Field crop: maize
Growth stage: 2
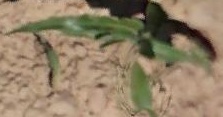
Species: maize